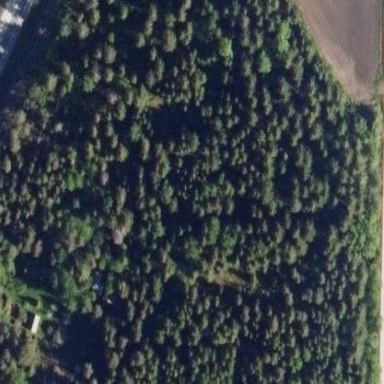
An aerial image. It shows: Beautiful woodland area.